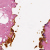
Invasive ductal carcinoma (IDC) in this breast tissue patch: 0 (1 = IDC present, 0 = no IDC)